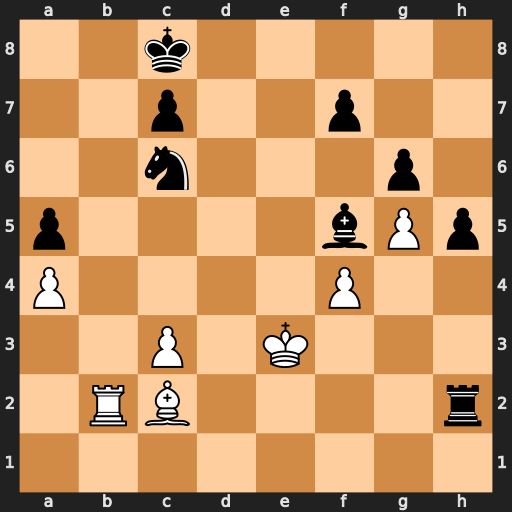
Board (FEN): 2k5/2p2p2/2n3p1/p4bPp/P4P2/2P1K3/1RB4r/8
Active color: w
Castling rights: -
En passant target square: -
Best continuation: Bxf5+ gxf5 Rxh2